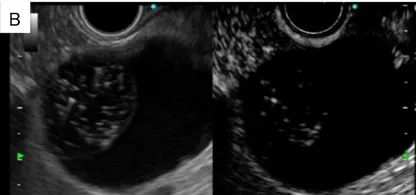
Enhanced EUS detected no enhancement in the whole lesion (B).
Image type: radiology (ultrasound)